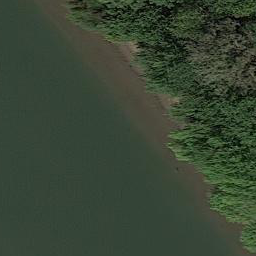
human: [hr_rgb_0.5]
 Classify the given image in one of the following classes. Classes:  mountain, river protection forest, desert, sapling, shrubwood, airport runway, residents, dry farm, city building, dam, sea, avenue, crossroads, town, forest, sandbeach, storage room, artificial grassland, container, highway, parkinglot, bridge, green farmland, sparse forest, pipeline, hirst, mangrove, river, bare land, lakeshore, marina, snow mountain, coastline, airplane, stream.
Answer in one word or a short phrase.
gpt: river protection forest